Question: I have something like this
I have these in a row-fluid with span6. However, I when I do span5 on both of them, they float off the left side, leaving a lot of white space on right free. Can I center them on page ?
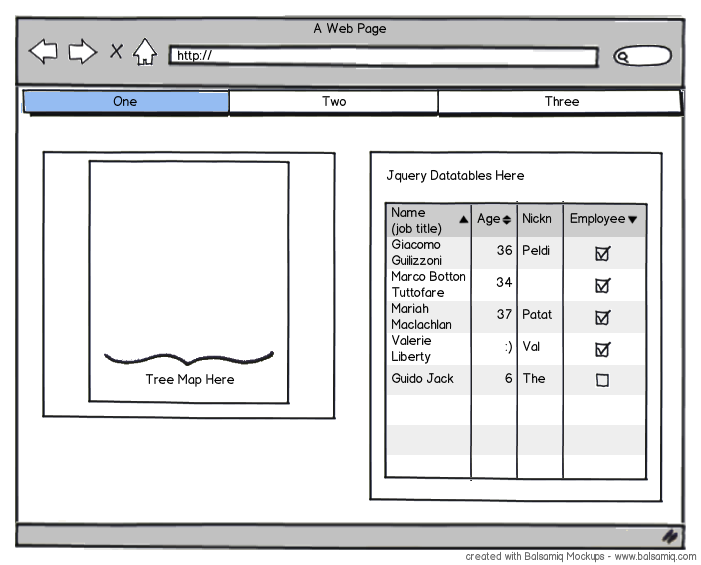
Answer: Because '.offset' classes don't work in Bootstrap v2.0.4, you can use '.span1' classes to create empty space on left and on right side around those two elements. Like this:
'''
<div class="row-fluid">
<div class="span1">
<!-- empty -->
</div>
<div class="span5">
<!-- content of left element (tree map) -->
</div>
<div class="span5">
<!-- content of right element (datatables) -->
</div>
<div class="span1">
<!-- empty -->
</div>
</div>
'''